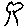
Label: tree